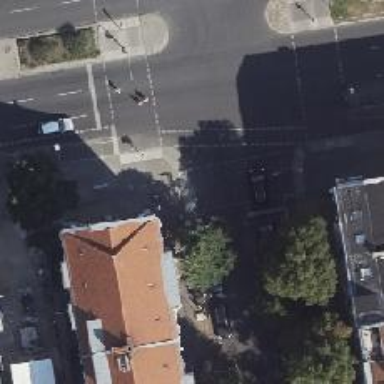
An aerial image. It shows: Sidewalk along the footway.